Brain MRI, t1w sequence, axial 2D slice.
Patient: age 28, sex M, weight 95 kg, height 1.95 m
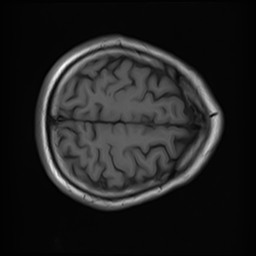